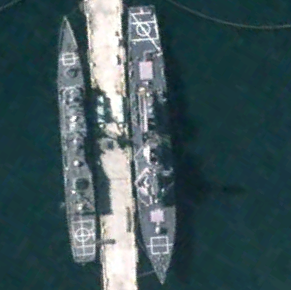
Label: destroyer